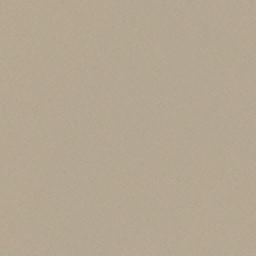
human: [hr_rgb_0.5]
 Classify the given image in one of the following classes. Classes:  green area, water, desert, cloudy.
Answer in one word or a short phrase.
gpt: desert